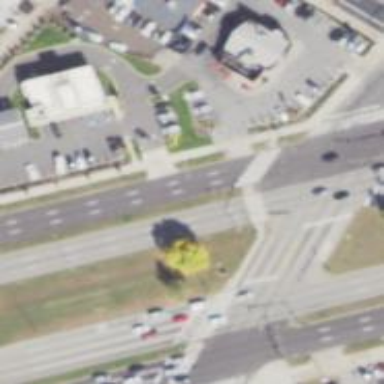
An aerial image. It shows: Marked crossing on footway.